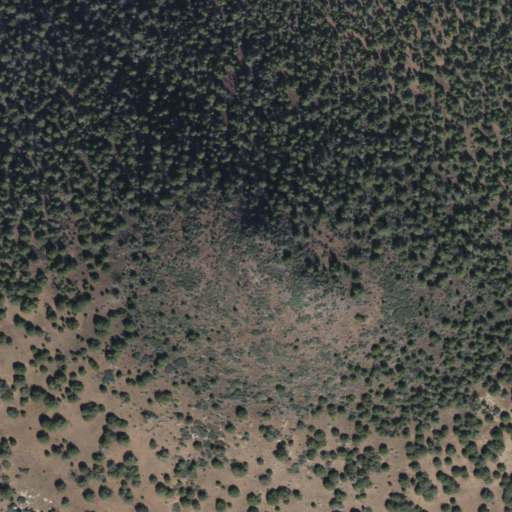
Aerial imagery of mountain in Arizona named Rock House Butte containing evergreen forest and shrub